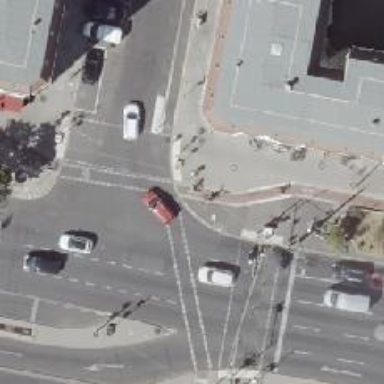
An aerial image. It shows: Road with traffic signals controlling the flow of traffic.